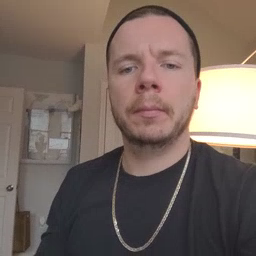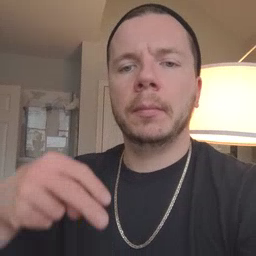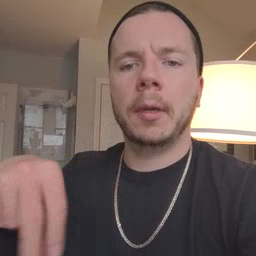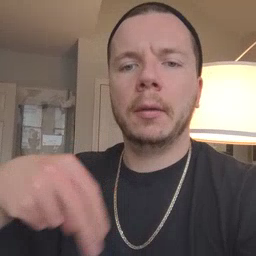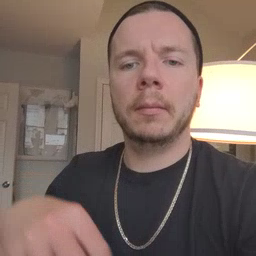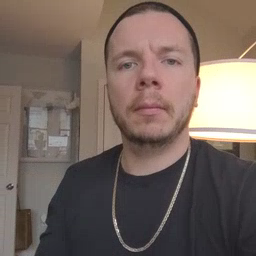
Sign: dance